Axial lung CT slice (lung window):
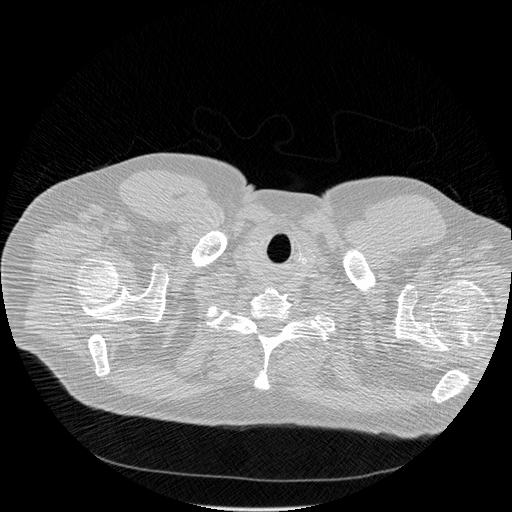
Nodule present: no